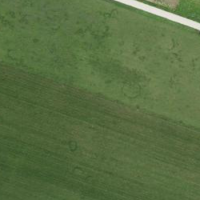
EUNIS habitat code: 25
Species observed at this site:
Certhia brachydactyla
Corvus corone
Turdus philomelos
Oenanthe oenanthe
Fulica atra
Emberiza citrinella
Sylvia borin
Dendrocopos major
Turdus viscivorus
Aegithalos caudatus
Buteo buteo
Sylvia atricapilla
Hippolais polyglotta
Phylloscopus collybita
Poecile palustris
Luscinia megarhynchos
Gallinula chloropus
Alauda arvensis
Erithacus rubecula
Pica pica
Phoenicurus ochruros
Garrulus glandarius
Columba livia
Saxicola rubicola
Phoenicurus phoenicurus
Falco tinnunculus
Picus viridis
Corvus corax
Acrocephalus scirpaceus
Emberiza calandra
Accipiter nisus
Cyanistes caeruleus
Acrocephalus arundinaceus
Anas platyrhynchos
Sturnus vulgaris
Chloris chloris
Troglodytes troglodytes
Streptopelia decaocto
Corvus frugilegus
Ciconia ciconia
Passer domesticus
Regulus ignicapilla
Lanius collurio
Fringilla coelebs
Coloeus monedula
Carduelis carduelis
Turdus merula
Passer montanus
Columba palumbus
Saxicola rubetra
Parus major
Hirundo rustica
Milvus migrans
Milvus milvus
Turdus pilaris
Oriolus oriolus
Aquila chrysaetos
Motacilla alba
Delichon urbicum